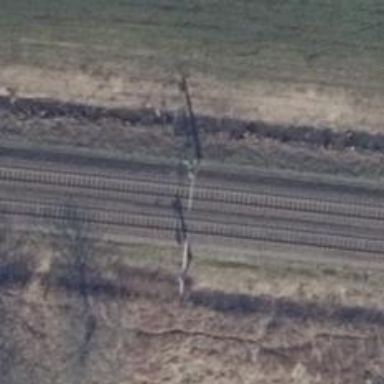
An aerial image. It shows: Milestone along the railway with catenary mast.